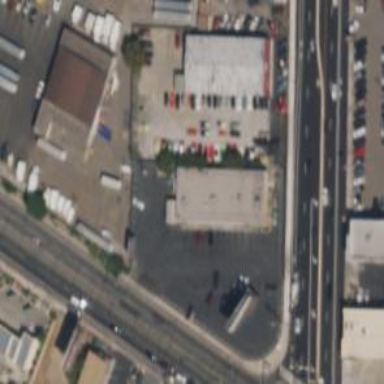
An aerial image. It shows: Convenience shop.